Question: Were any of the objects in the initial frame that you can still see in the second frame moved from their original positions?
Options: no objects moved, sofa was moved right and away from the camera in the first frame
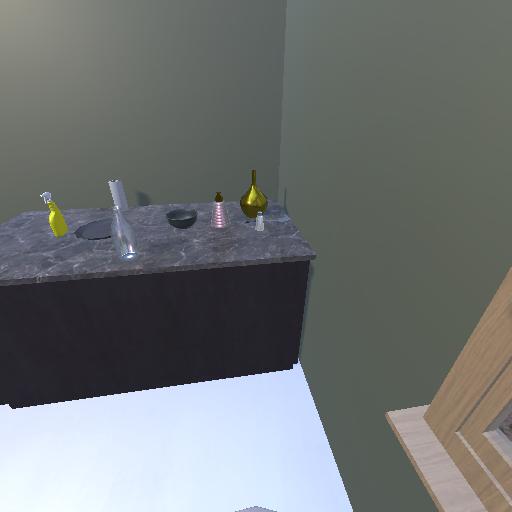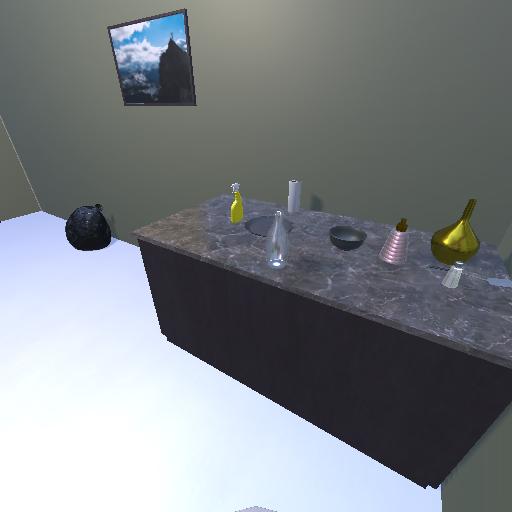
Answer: no objects moved